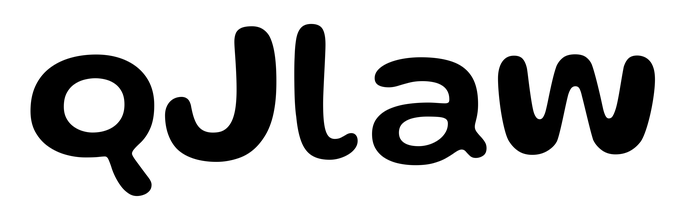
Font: Gluten_Medium